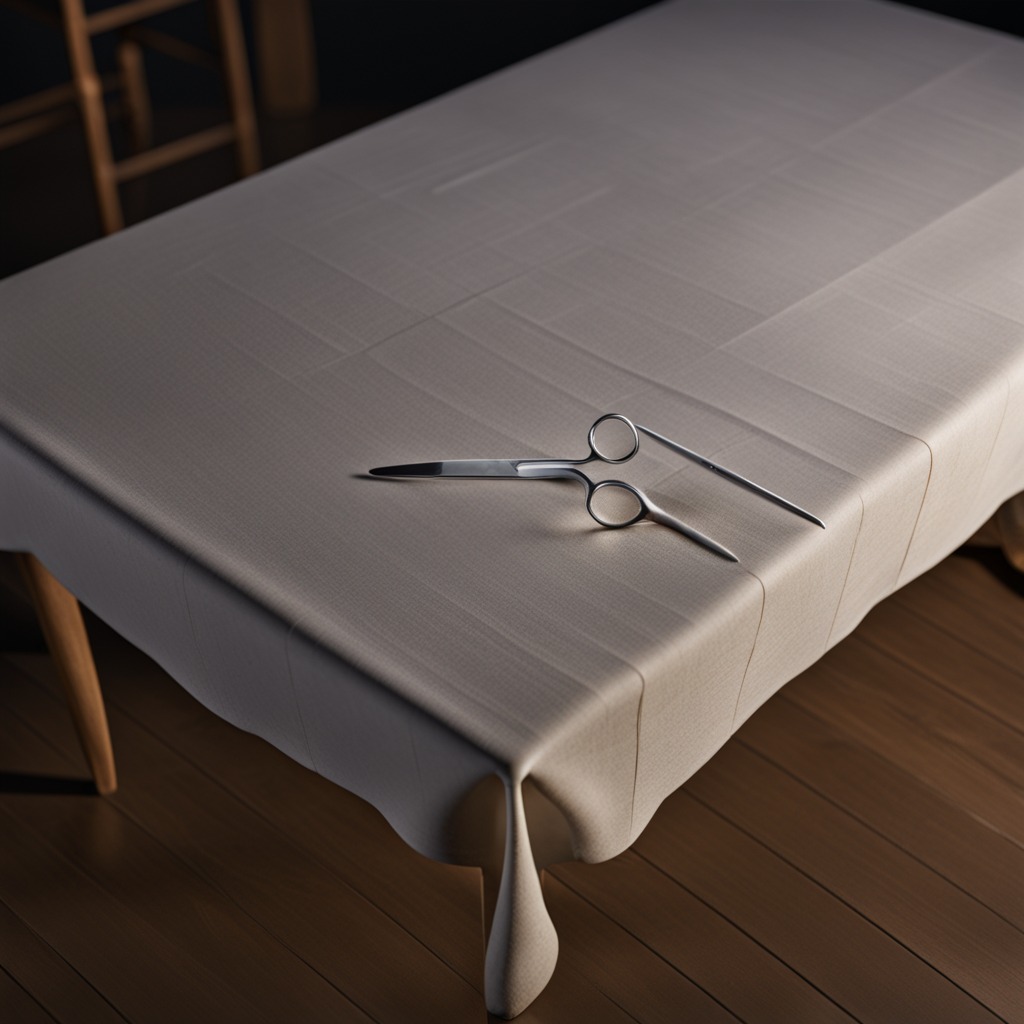
A scissor lying on the wooden table